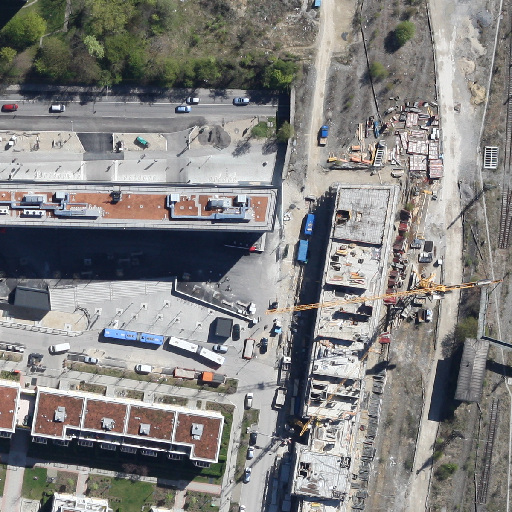
Referring expression: bikeway